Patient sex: M
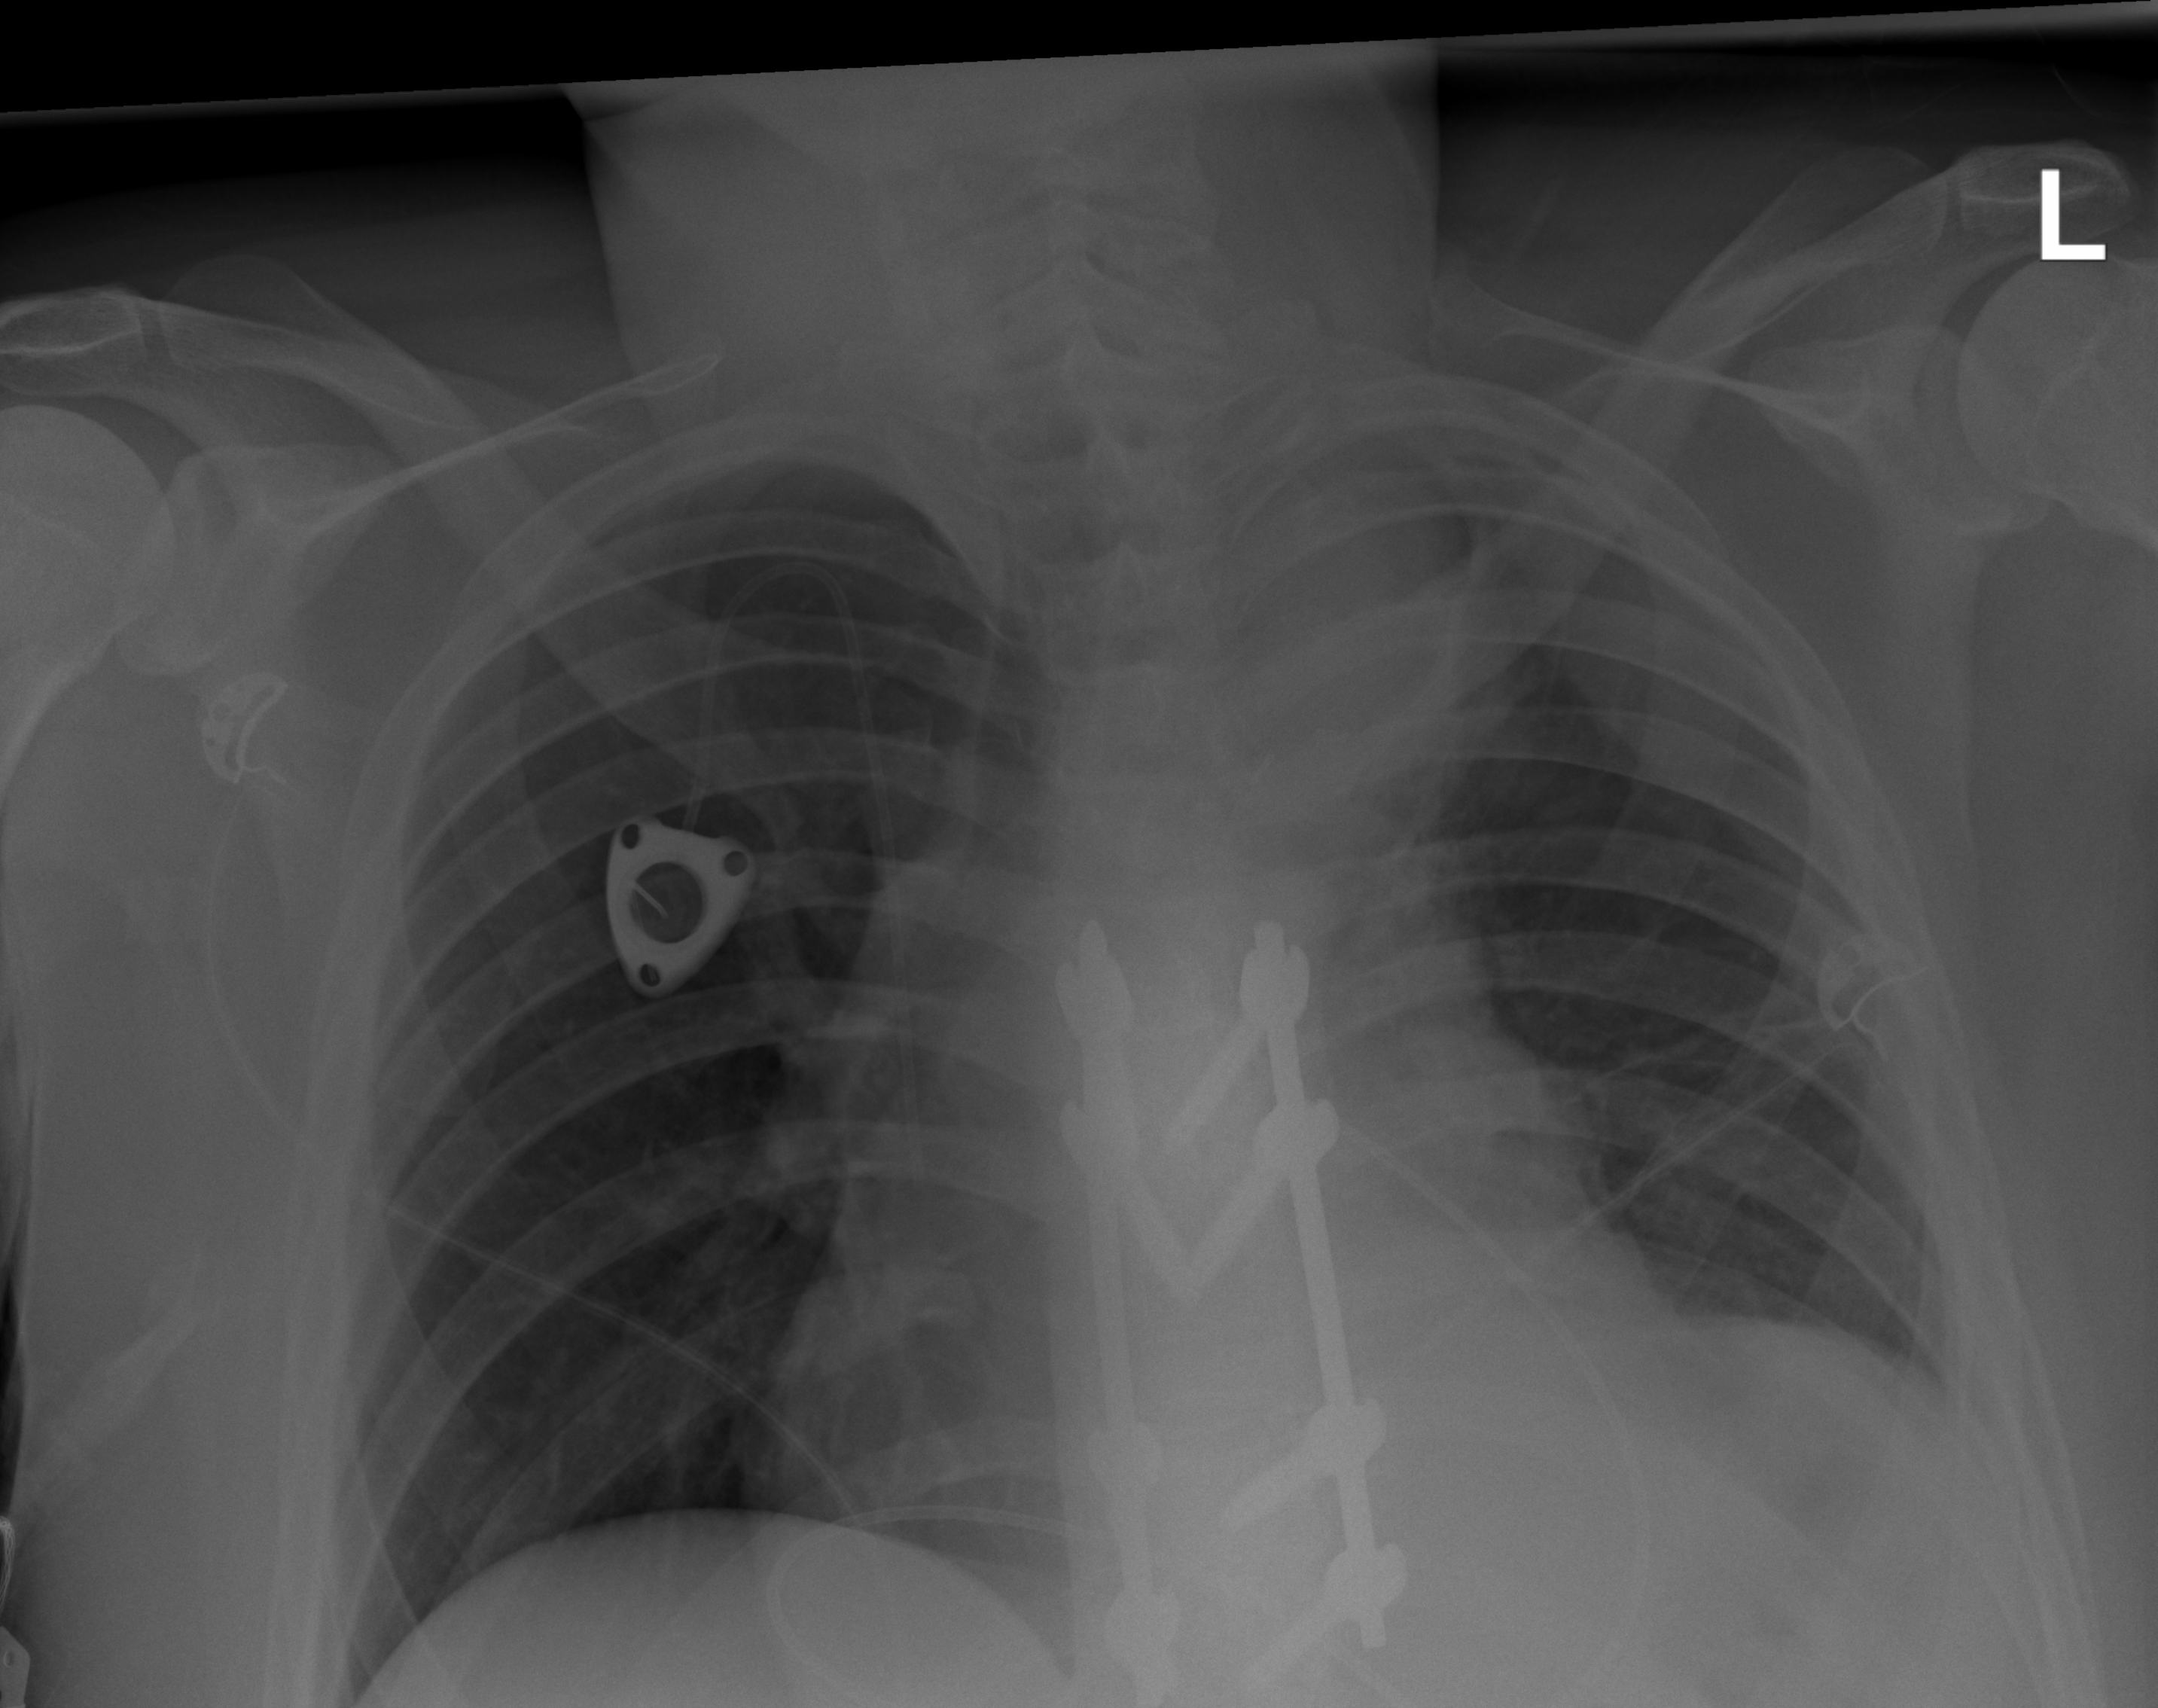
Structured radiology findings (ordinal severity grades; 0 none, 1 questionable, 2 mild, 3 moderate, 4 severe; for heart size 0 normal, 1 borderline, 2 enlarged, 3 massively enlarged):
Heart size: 0
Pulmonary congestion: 0
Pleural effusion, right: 0
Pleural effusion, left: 0
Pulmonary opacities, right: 0
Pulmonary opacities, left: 0
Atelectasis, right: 0
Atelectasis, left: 2